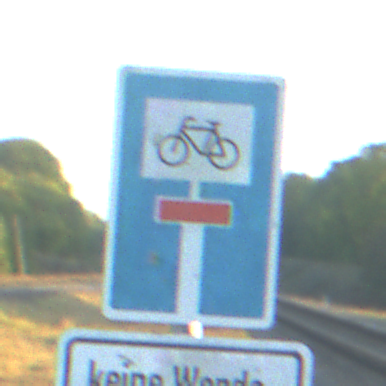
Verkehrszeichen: SackgasseRadverkehrDurchlaessig
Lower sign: HinweisGeaenderteVorfahrtVerkehrsfuehrungVerkehrsregelung3
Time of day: SunriseSunset
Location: Outdoor (RoadRail)
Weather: Clear
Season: NotSpecified
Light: Natural